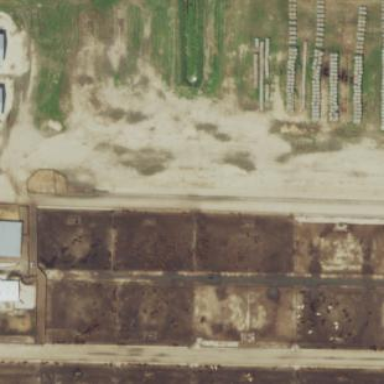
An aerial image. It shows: Farmyard with feedlot farming system.